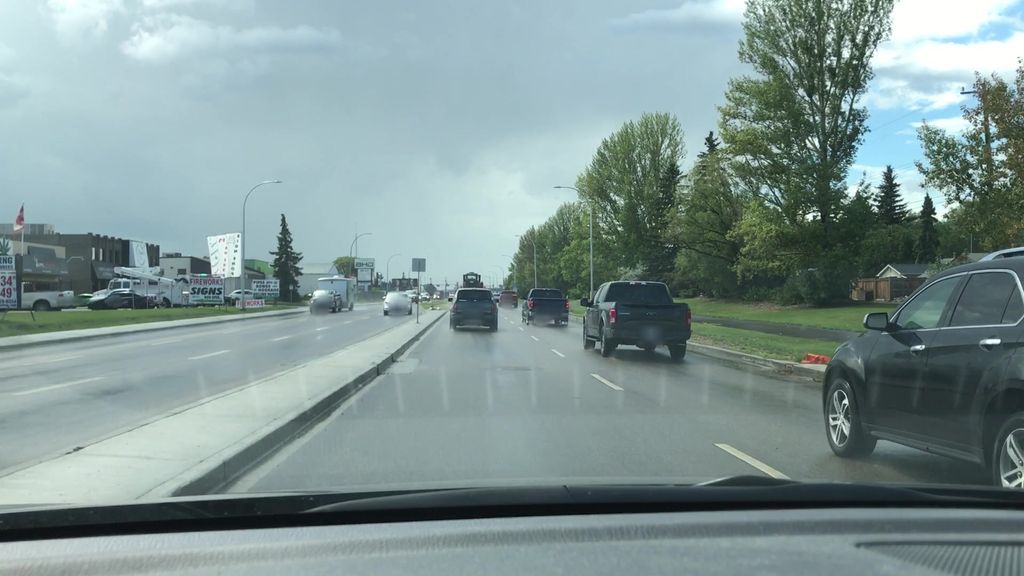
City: edmonton